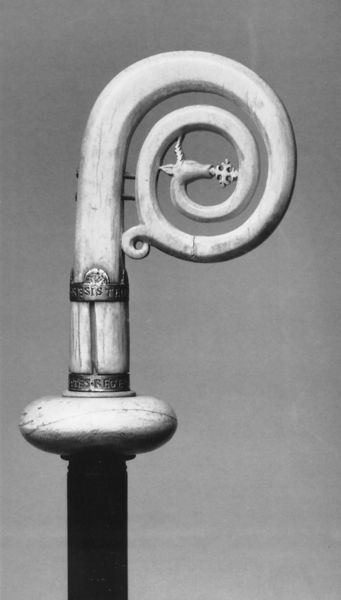
Titel: Krümme des Bischofsstab des Heiligen Godehard
Institution: Hildesheim, Domschatz
Schlagwörter: kopf, symbol, tier, stock, schrift, stab, fotografie, schwarzweiß, schlange, schnitzerei, knauf, schnörkel, hirsch, reh, schnecke, spirale, latein, schwarzweißß